Field crop: maize
Growth stage: 2
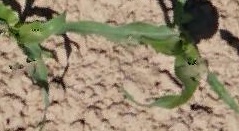
Species: maize